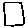
Label: square